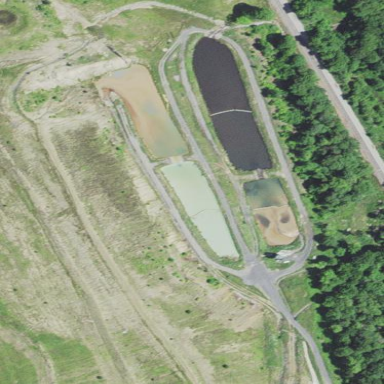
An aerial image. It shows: Tailings pond serving as water reservoir.